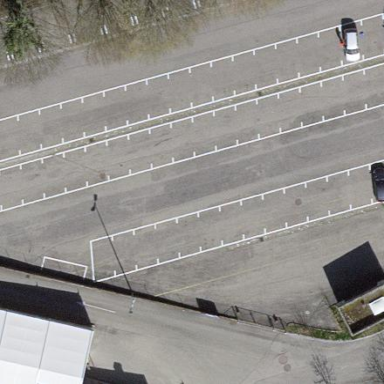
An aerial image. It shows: Parking facility with bus park and ride service.